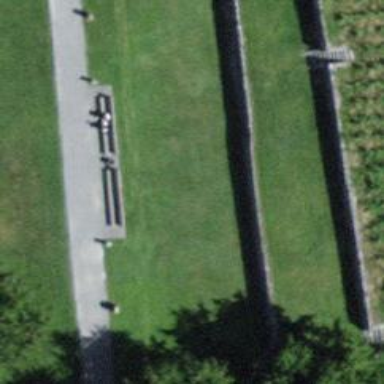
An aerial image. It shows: Bench for seating.